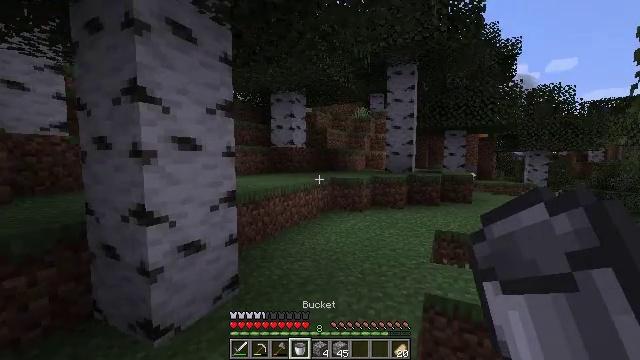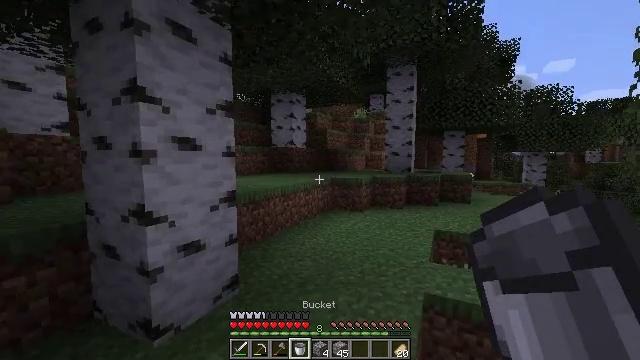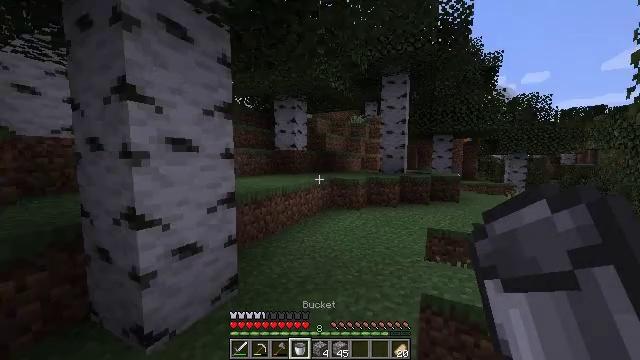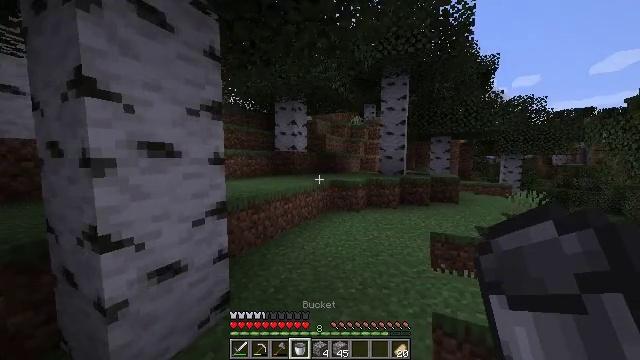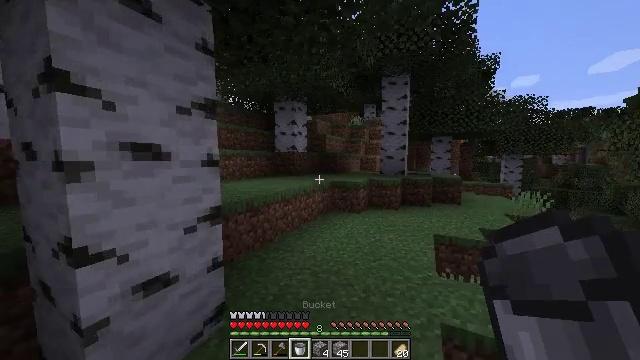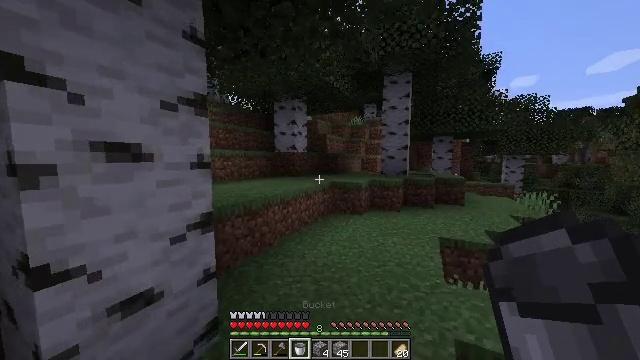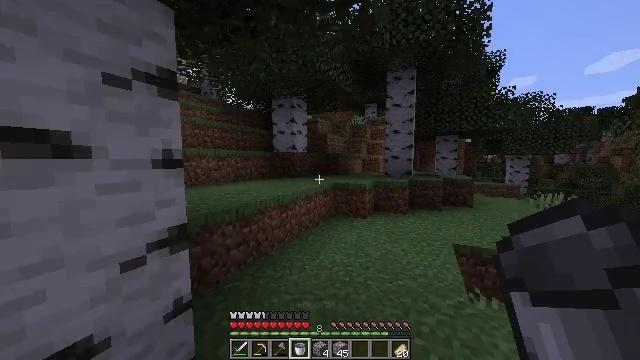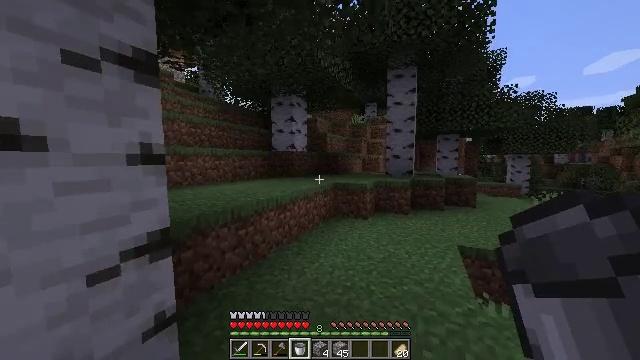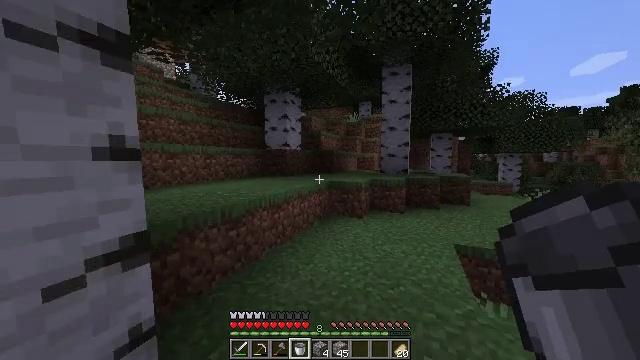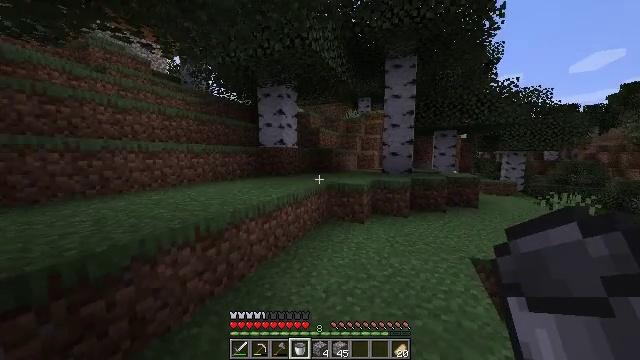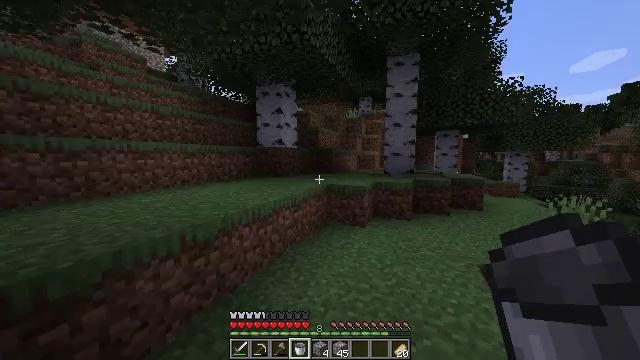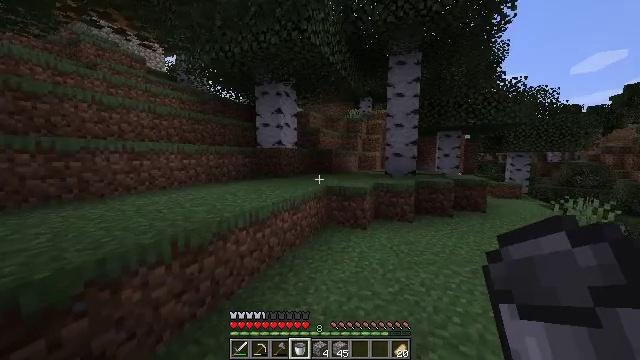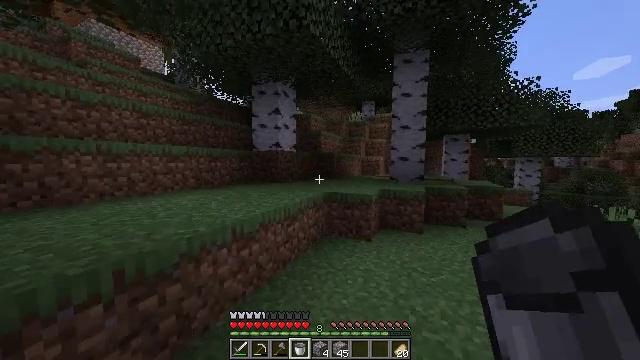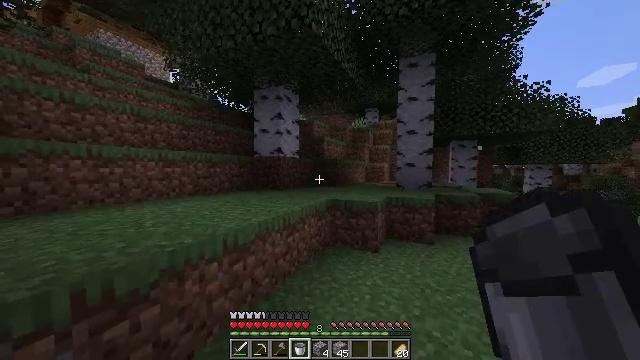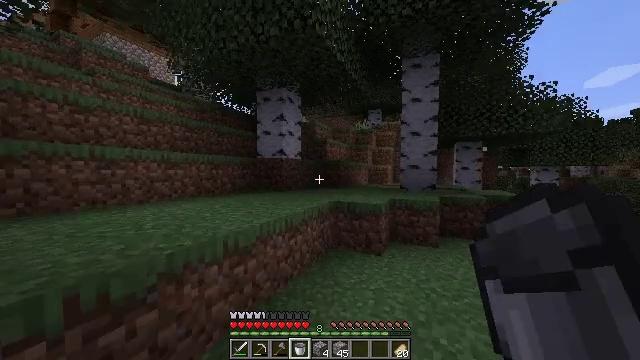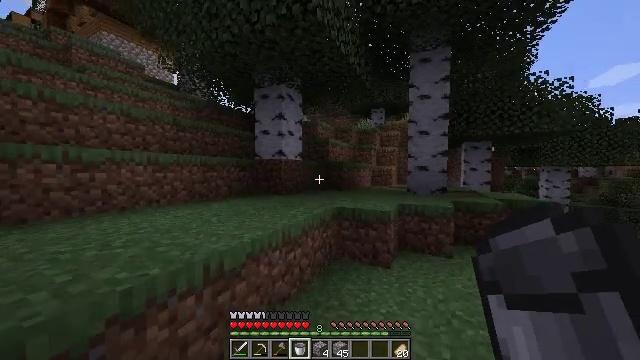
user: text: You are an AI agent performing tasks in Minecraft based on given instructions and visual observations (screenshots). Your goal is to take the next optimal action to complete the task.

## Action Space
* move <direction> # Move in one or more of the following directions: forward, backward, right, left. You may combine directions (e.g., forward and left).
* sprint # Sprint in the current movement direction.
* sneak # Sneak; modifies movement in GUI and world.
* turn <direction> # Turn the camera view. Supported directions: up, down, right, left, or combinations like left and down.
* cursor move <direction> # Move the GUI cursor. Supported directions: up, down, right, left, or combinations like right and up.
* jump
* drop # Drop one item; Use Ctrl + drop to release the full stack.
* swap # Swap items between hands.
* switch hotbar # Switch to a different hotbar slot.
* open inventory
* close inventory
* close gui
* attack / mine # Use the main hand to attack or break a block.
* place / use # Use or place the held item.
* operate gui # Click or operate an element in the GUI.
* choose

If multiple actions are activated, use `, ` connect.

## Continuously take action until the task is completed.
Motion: motion action
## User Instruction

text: Destroy the spruce leaves to get sticks and saplings.
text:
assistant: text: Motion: move forward, sprint
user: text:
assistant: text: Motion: move forward, sprint
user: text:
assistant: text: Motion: move forward, sprint
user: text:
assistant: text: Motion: move forward, sprint
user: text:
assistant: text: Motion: move forward, sprint
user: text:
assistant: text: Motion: move forward, sprint
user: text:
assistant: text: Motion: move forward, sprint
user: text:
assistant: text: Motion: move forward, sprint, turn right
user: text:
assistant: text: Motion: move forward, sprint
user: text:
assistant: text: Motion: move forward, sprint
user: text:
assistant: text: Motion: move forward, sprint
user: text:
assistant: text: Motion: move forward, sprint, turn up
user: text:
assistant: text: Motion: move forward, sprint, turn up
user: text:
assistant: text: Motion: move forward, sprint
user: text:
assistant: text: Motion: move forward, sprint
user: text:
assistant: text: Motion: move forward, sprint
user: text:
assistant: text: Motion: move forward, sprint, jump
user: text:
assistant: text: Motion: move forward, sprint, jump
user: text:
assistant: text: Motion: move forward, sprint, jump
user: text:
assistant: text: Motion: move forward, sprint, turn left, jump
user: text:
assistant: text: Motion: move forward, sprint, turn left and up, jump
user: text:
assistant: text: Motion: move forward, sprint, turn left and up, jump
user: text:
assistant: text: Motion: move forward and move left, sprint, turn left and up, jump
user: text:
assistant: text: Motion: move forward and move left, sprint, turn left, jump
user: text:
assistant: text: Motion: move forward and move left, sprint, jump
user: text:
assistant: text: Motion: move forward and move left, sprint, jump
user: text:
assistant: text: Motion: move forward and move left, sprint, jump
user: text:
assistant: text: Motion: move forward and move left, sprint, jump
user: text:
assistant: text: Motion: move forward and move left, sprint, jump
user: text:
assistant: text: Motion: move forward and move left, sprint, turn right